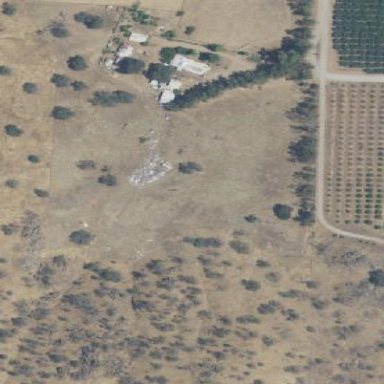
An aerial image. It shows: Farmyard area.